Question: Im doing some dev work on a dnn module. I was able to build and install a package on my installation of DNN once. I made some changes and wanted to uninstall and reinstall it. Uninstalling went fine. Installing the module again failed by throwing a 404 on the install popup window as soon as i upload the new module zip. I dont see anything logged in the event viewer. Anyone know what can cause this?
Im running DNN 6.2.4
UPDATE: adding more info
the url its 404ing on is: "/Host/Extensions/tabid/36/ctl/Install/rtab/36/portalid/0/Default.aspx?popUp=true"
Im sure this is something unique to my module. I tried installing other modules and they worked fine.

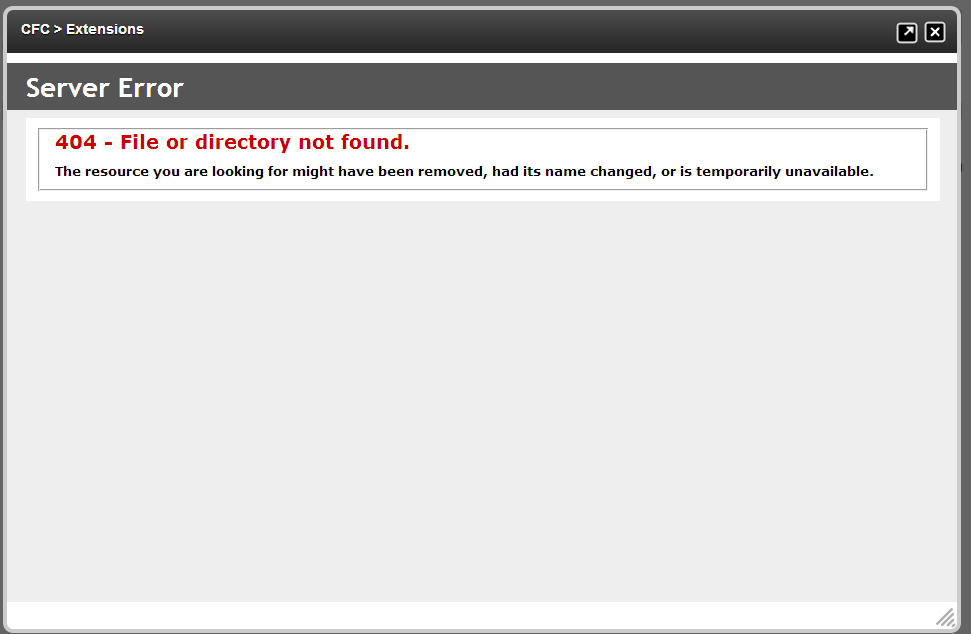
Answer: Try hitting F12 in your browser to load the Developer console and see if you can find what the URL is that is 404'ng, that'll make tracking down the issue easier.
Update: Since it appears to be the old "max upload size" issue check out this video for how to fix that part
<URL>